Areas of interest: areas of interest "Beijing Postal Area Central Bureau"
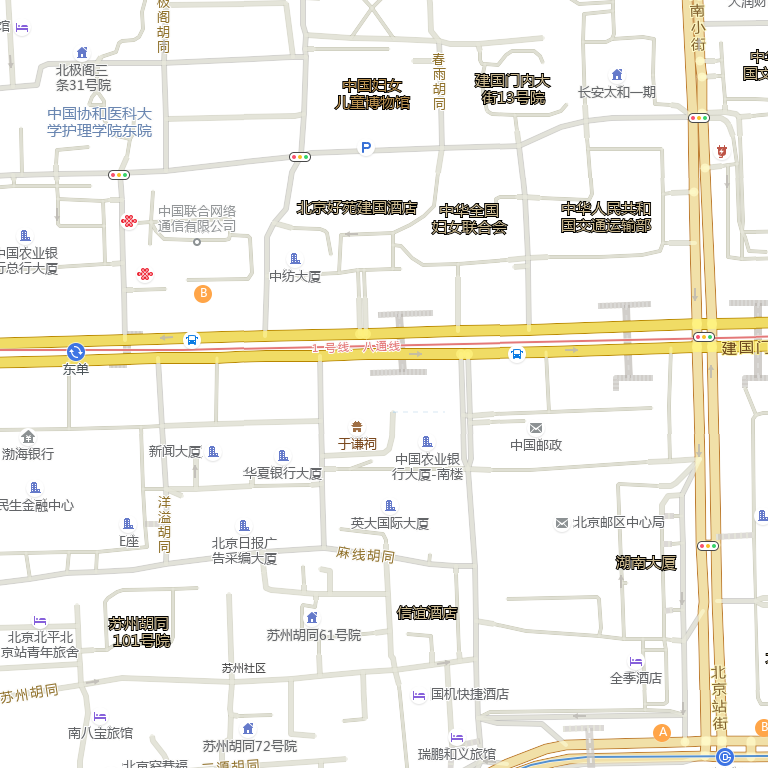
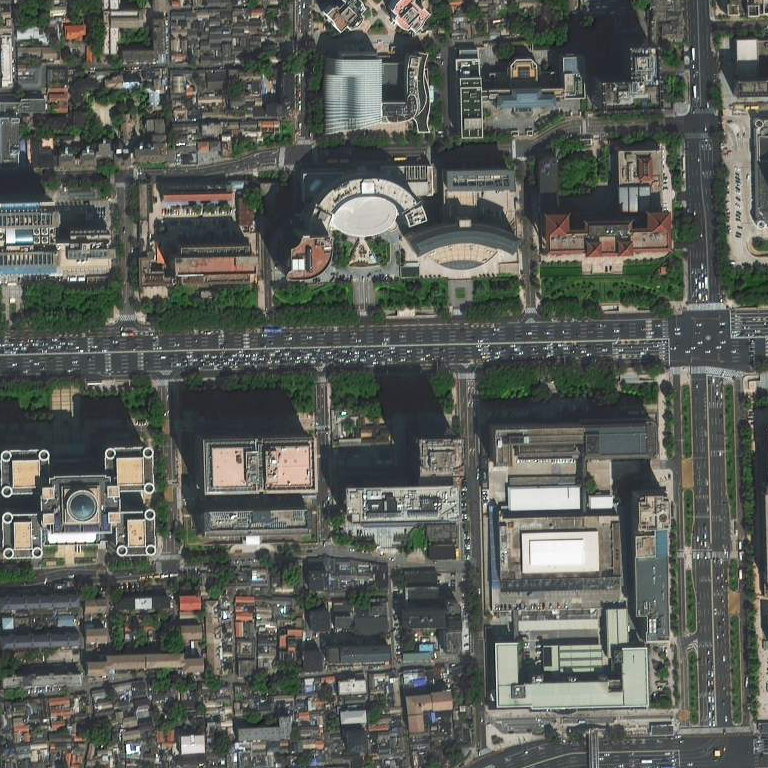